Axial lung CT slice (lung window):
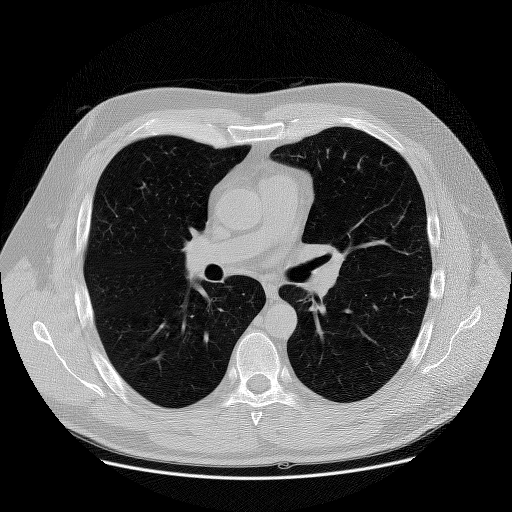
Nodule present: no